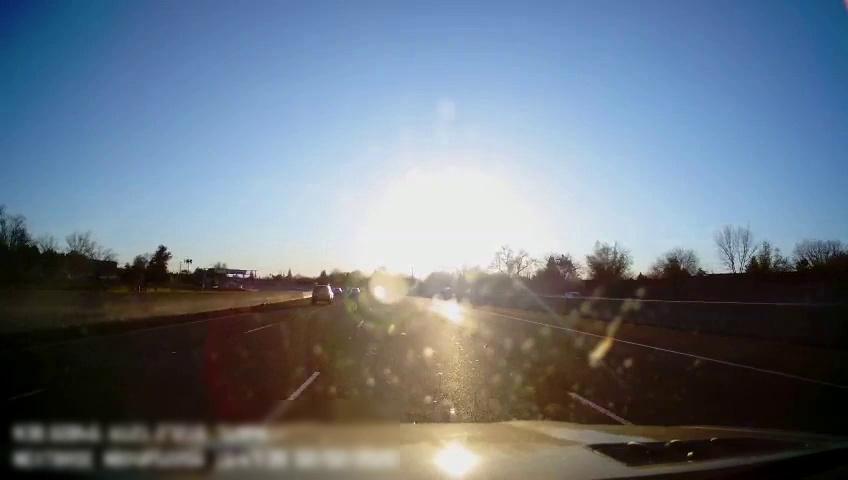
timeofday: Day
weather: Sunny
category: Drivable Space
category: Vehicles | Car
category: Vehicles | SUV
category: Vehicles | SUV
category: Lanes | Alternate Lane
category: Lanes | Alternate Lane
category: Lanes | Current Lane
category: Lanes | Current Lane
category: Lanes | Alternate Lane